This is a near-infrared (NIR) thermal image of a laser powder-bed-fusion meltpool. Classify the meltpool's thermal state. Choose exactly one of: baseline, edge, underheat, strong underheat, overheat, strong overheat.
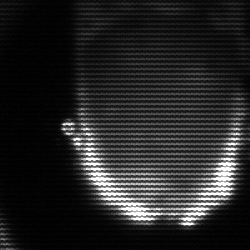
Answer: baseline